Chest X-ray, AP view. Patient: 38 years old, sex F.
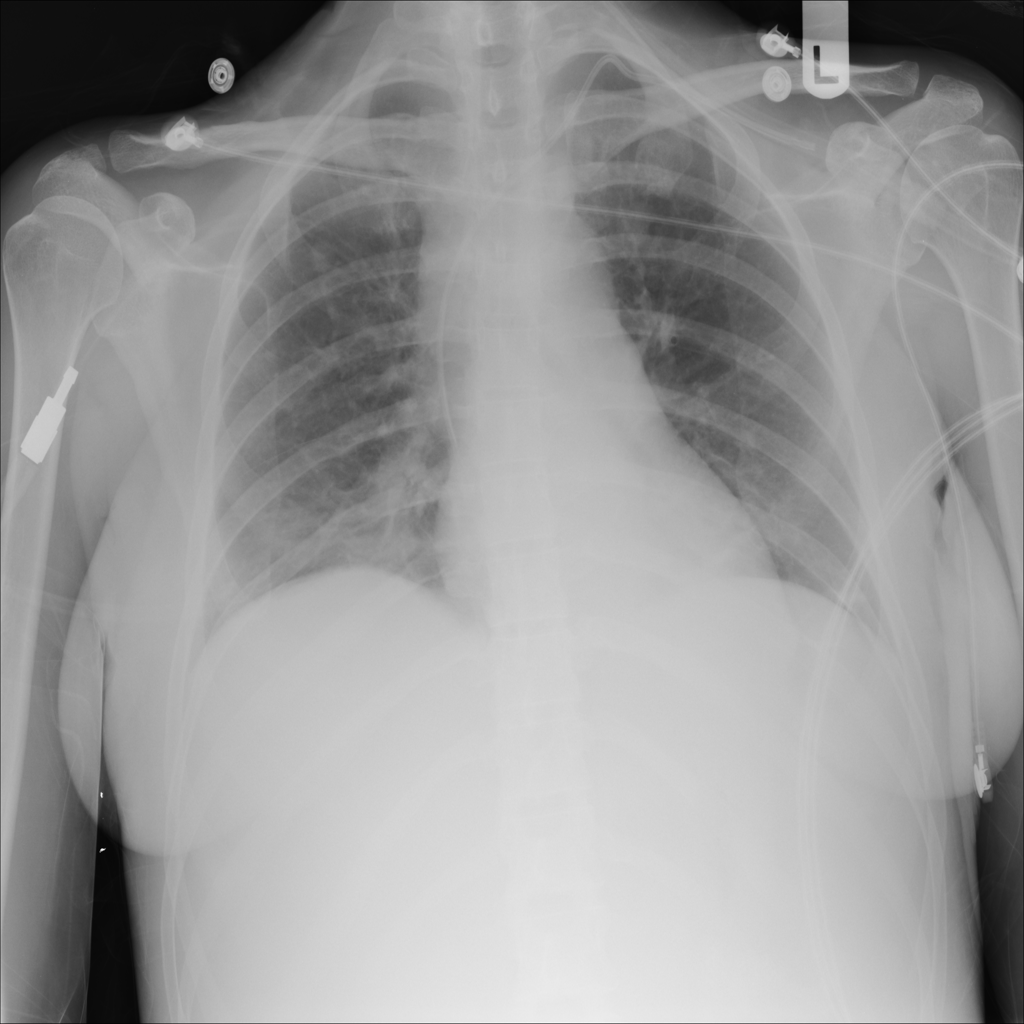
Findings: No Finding